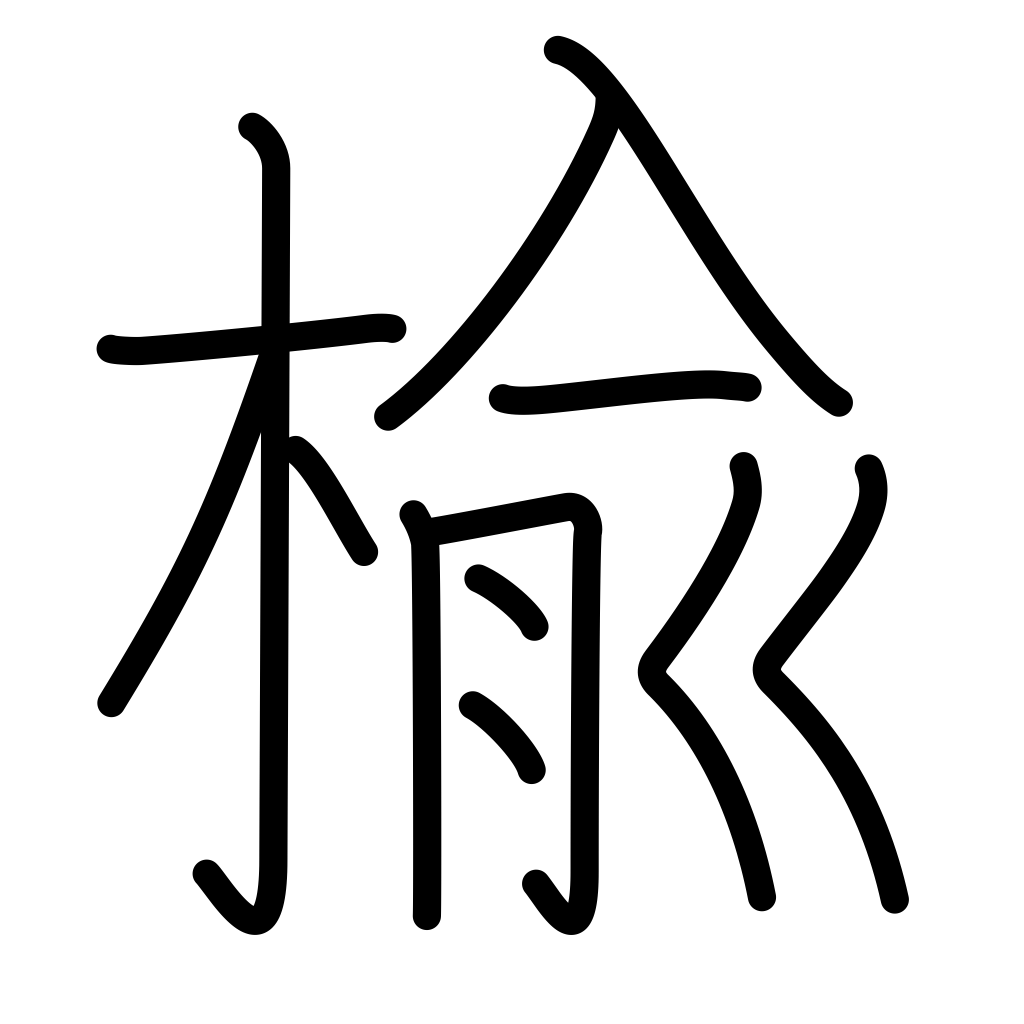
Meaning: elm